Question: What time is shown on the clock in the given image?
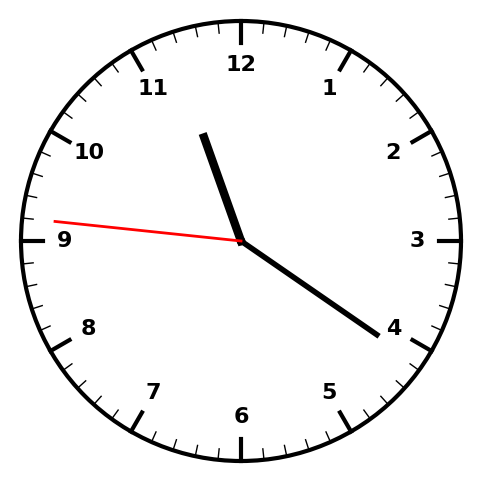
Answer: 11:20:46